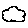
Label: cloud